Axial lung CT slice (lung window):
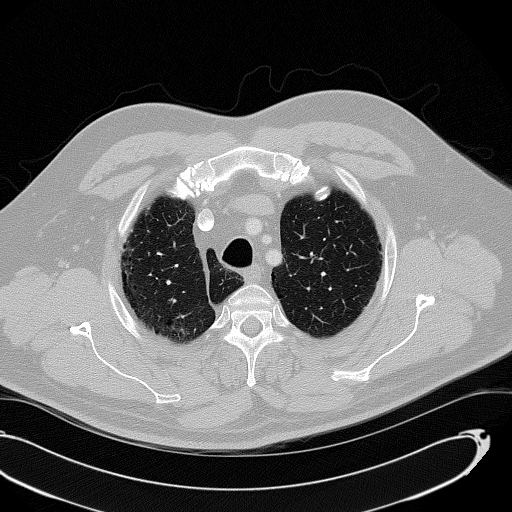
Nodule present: no